Question: I'm getting a pop-up when trying to use a certificate to decrypt data.
I'm creating a self-signed certificate, and I'm using it to encrypt some data, but I'm getting the following confirmation pop-up when trying to decrypt the data:

How can I programatically grant access to use the certificate?
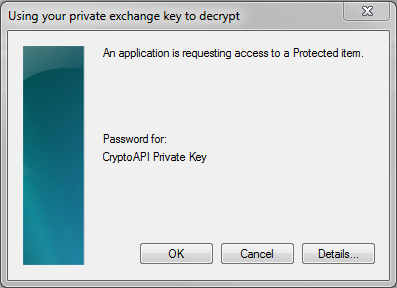
Answer: I believe the issue is that the certificate's private key has enabled.
<URL>
> Enable strong private key protection. You will be prompted every time the private key is used by an application if you enable this option.
Any attempt to use the private key causes Windows to display the warning.
You have to re-import the certificate without the option enabled.
## Group policy that does the same
It's also possible a system wide group policy is in effect:
- - - - -
> System Cryptography: Force strong key protection for user keys stored
on the computerThis security setting determines if users' private keys require a
password to be used.The options are:User input is not required when new keys are stored and used User is
prompted when the key is first used User must enter a password each
time they use a key For more information, see Public key
infrastructure.Default: This policy is not defined.
If that group policy security option is set, you have to disable it.
## Bonus Reading
- <URL>
tl;dr: You cannot programatically bypass a security boundary